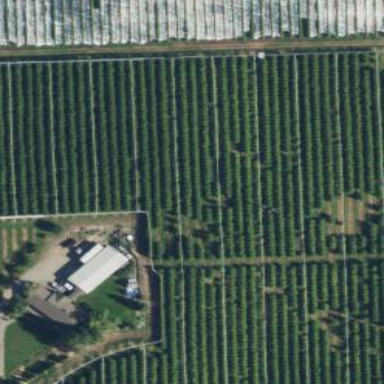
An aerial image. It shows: Orchard.